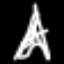
Label: The Eiffel Tower